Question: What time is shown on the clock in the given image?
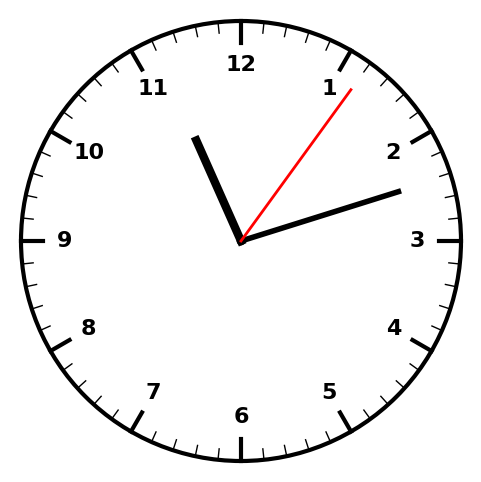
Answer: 11:12:06